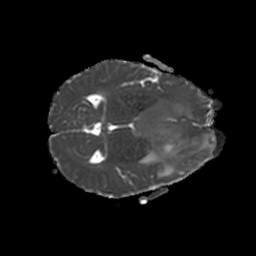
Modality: ADC
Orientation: axial
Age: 59
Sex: female
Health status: ill
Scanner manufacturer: philips
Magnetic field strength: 3 T
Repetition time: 3.8 s
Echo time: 0.09 s